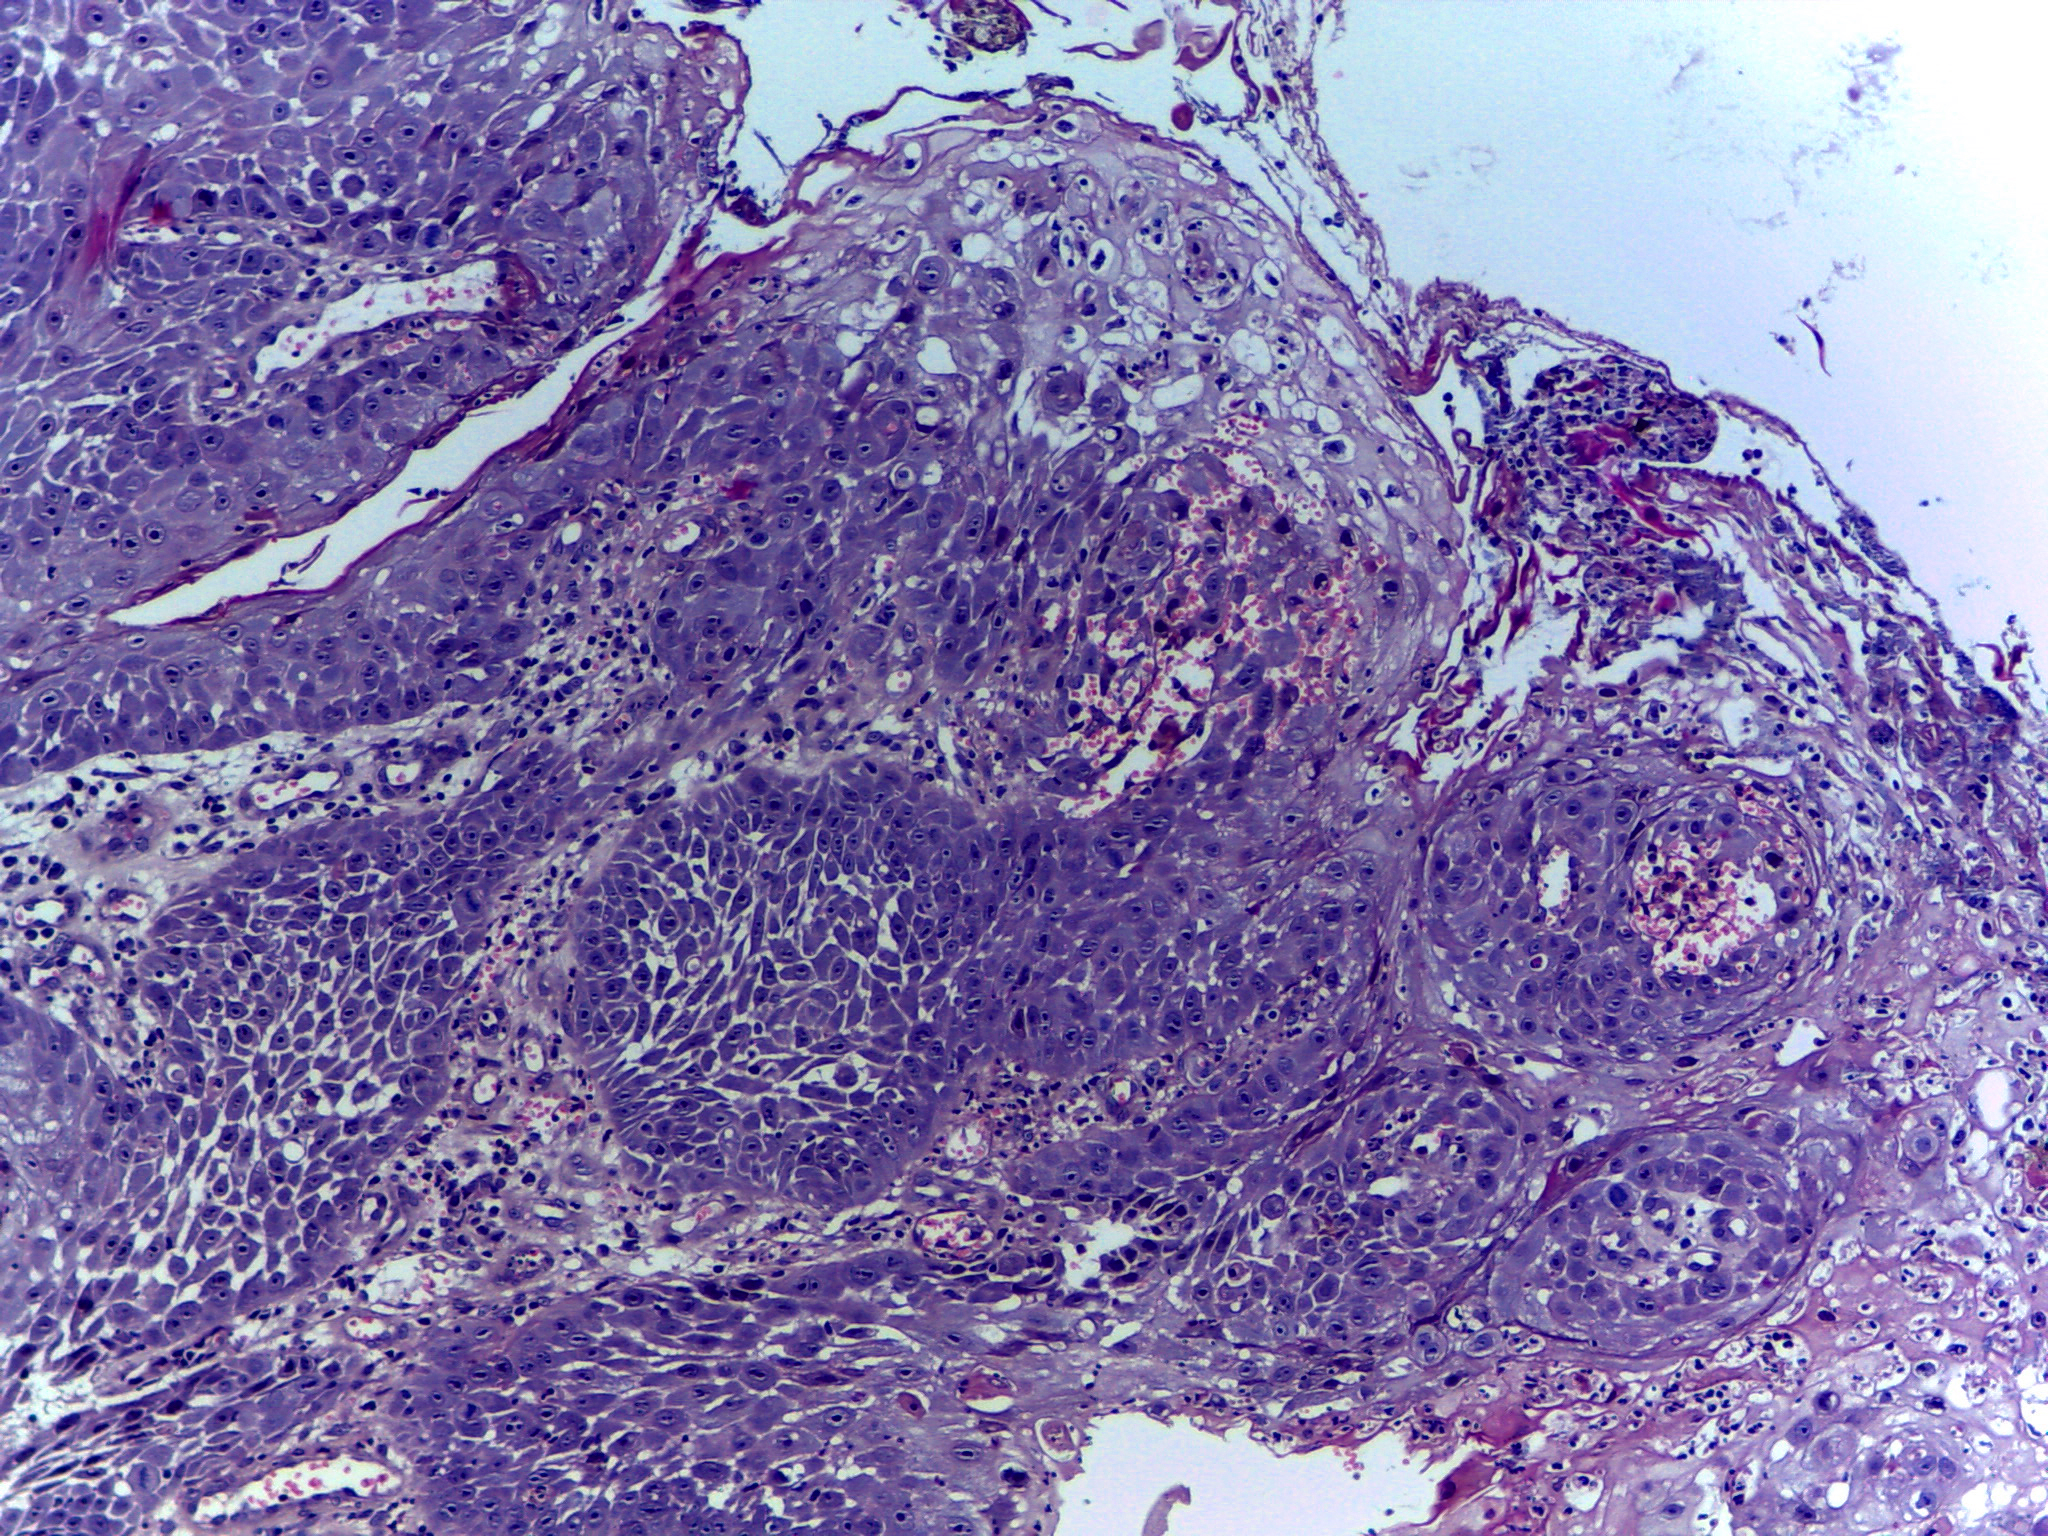
Diagnosis: OSCC